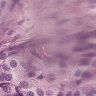
Metastatic tissue present: yes